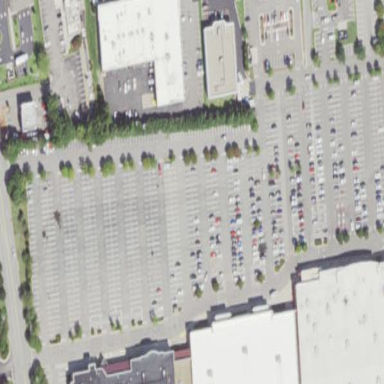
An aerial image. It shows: Retail area.